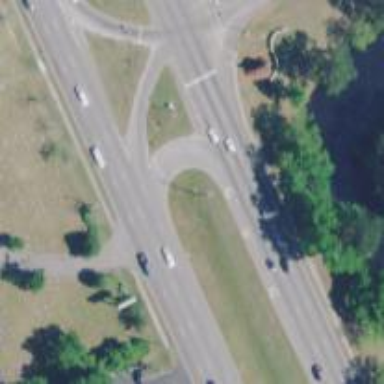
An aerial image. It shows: Trunk link highway.